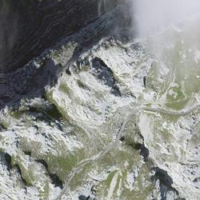
EUNIS habitat code: 48
Species observed at this site:
Aster alpinus
Carex firma